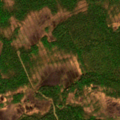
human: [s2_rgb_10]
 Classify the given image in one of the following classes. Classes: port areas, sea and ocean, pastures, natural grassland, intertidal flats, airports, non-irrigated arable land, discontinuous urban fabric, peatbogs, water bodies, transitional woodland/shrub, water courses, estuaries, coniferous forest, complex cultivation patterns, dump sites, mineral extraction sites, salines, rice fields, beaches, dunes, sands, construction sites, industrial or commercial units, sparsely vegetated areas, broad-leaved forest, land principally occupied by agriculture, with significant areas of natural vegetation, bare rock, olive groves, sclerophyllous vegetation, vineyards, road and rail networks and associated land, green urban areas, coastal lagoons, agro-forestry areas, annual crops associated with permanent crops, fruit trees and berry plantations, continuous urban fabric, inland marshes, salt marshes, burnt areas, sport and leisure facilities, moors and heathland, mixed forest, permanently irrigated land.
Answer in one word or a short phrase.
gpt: coniferous forest, mixed forest, transitional woodland/shrub, peatbogs